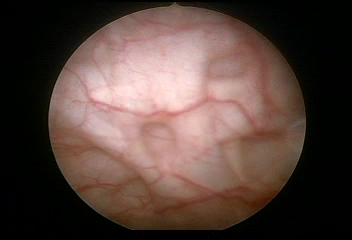
Modality: WLC
Class: Normal mucosa
Bladder cancer association: No